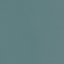
Land use / land cover: SeaLake